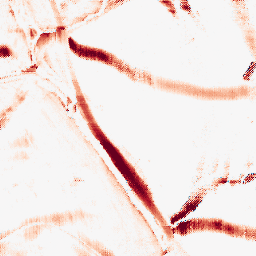
Category: morphological
Decomposition family: morphological_square
Decomposition parameters: operation: opening
size: 20
Upsampling method: regularized
Upsampling parameters: scale: 4
lambda_reg: 0.1
Upsampling scale: 4